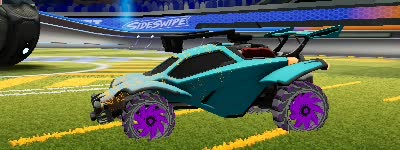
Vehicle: octane